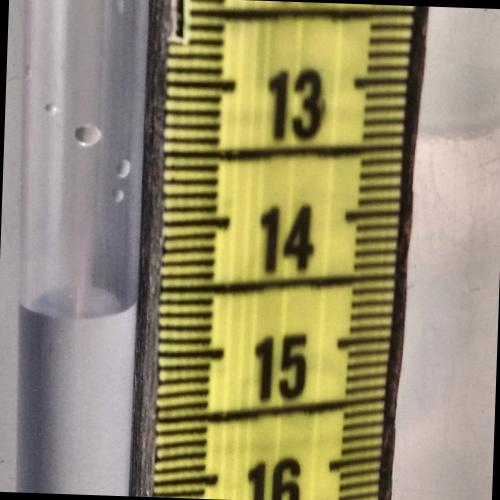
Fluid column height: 14.6 cm